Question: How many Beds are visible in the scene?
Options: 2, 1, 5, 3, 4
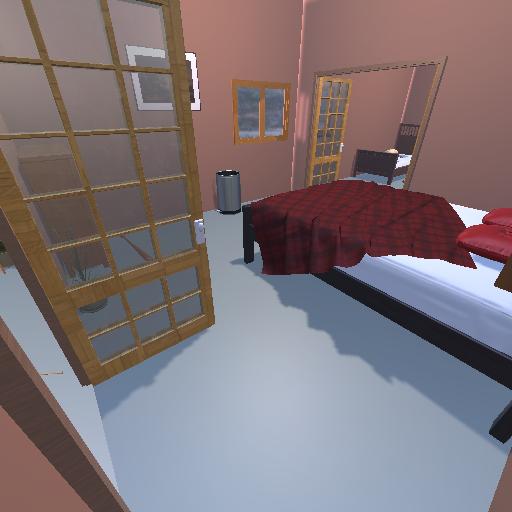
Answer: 2